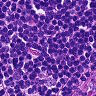
Metastatic tissue present: no